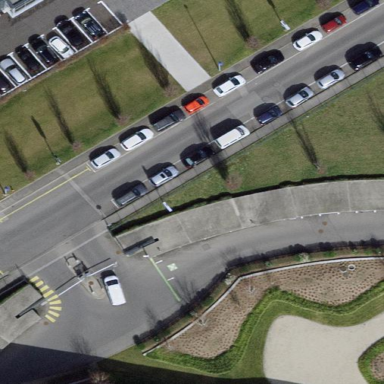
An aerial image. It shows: Street-side parking available in parallel orientation.